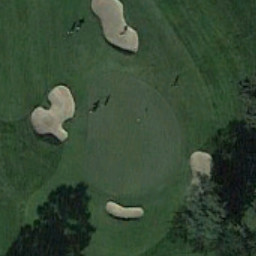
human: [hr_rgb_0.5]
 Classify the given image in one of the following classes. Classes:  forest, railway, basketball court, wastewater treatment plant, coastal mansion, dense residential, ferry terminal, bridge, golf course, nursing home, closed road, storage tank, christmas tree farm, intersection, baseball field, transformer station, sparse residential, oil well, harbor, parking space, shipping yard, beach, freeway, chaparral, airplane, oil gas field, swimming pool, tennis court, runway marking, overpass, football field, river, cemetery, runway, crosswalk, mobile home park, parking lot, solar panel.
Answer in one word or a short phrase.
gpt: golf course